Field crop: maize
Growth stage: 2
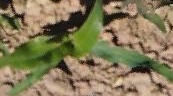
Species: maize